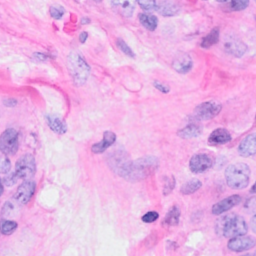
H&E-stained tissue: Breast